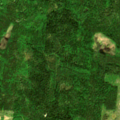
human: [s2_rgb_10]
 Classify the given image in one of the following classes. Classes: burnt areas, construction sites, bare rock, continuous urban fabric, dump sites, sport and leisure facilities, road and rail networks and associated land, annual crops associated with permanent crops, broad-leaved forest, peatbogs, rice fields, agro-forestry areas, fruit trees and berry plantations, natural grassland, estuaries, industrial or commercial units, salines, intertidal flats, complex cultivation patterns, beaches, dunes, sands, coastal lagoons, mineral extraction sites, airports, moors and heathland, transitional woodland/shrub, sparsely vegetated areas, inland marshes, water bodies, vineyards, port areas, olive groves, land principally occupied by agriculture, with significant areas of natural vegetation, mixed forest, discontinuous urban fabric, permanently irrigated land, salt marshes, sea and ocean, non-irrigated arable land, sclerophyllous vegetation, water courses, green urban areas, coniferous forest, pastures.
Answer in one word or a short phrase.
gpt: coniferous forest, mixed forest, transitional woodland/shrub